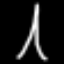
Label: The Eiffel Tower